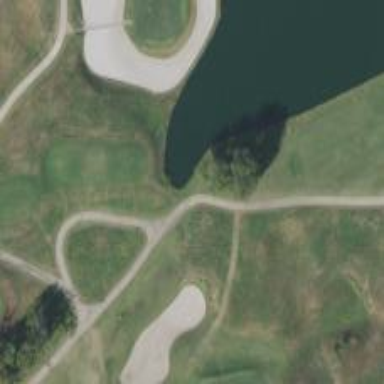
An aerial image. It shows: Pathway for golfing.